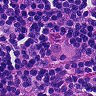
Metastatic tissue present: no